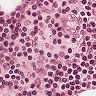
Metastatic tissue present: no